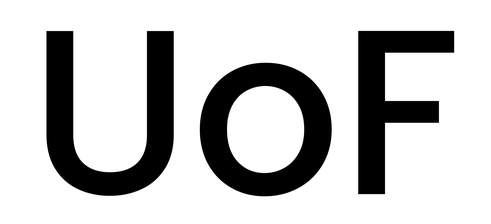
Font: Poppins-Medium